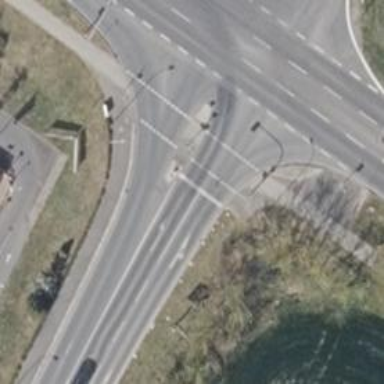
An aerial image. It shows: Road with traffic signals for signaling.